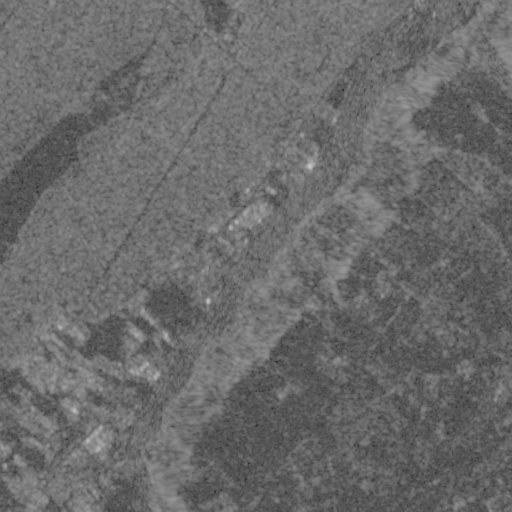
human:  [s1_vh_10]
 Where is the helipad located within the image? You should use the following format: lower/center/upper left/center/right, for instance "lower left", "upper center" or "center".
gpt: The helipad is located in the center of the image.
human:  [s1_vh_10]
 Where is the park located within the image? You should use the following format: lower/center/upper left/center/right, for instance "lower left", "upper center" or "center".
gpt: The park is located in the upper of the image.
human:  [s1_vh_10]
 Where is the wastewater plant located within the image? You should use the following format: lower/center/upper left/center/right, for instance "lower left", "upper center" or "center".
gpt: The wastewater plant is located in the lower right of the image.
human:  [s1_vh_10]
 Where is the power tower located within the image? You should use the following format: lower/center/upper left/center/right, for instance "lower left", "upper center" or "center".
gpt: There is no power tower in the image.

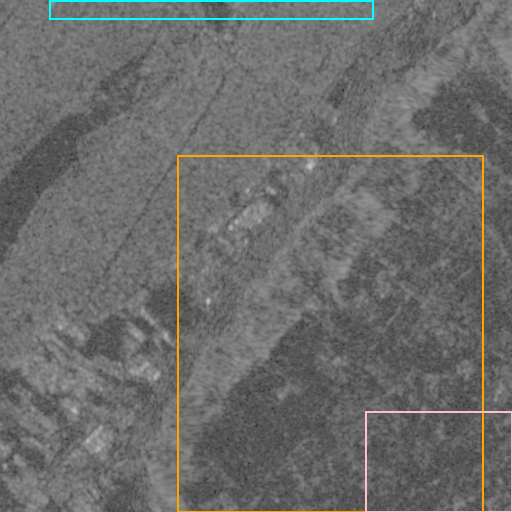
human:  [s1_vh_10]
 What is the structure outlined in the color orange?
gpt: The structure outlined in orange is a crop field.
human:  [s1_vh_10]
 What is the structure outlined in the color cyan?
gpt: The structure outlined in cyan is a park.
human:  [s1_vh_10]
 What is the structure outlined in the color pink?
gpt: The structure outlined in pink is a wastewater plant.
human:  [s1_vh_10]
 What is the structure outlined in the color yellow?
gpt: There is no yellow outline.